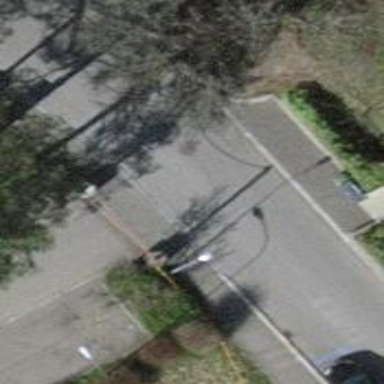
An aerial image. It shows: Table-style traffic calming feature.